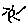
Label: sun